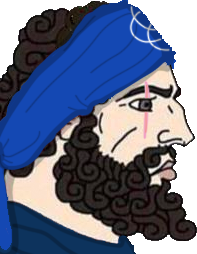
Label: 4_Yes_Chad